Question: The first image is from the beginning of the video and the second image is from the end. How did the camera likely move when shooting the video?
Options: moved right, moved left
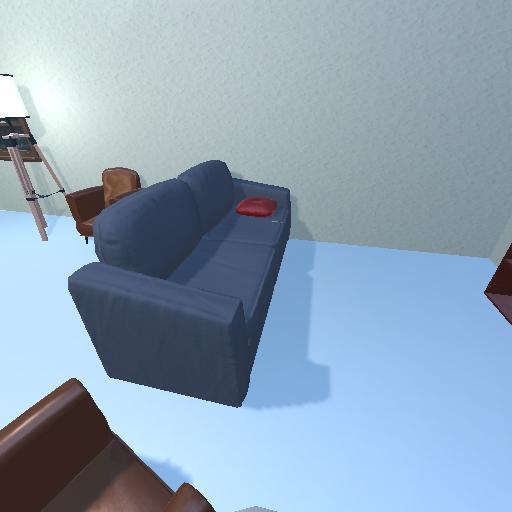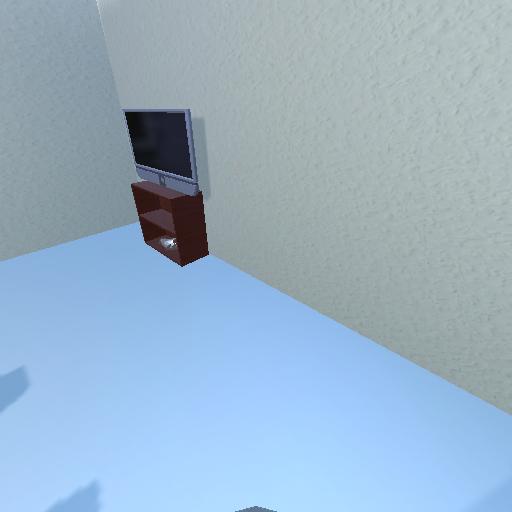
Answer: moved right